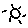
Label: sun